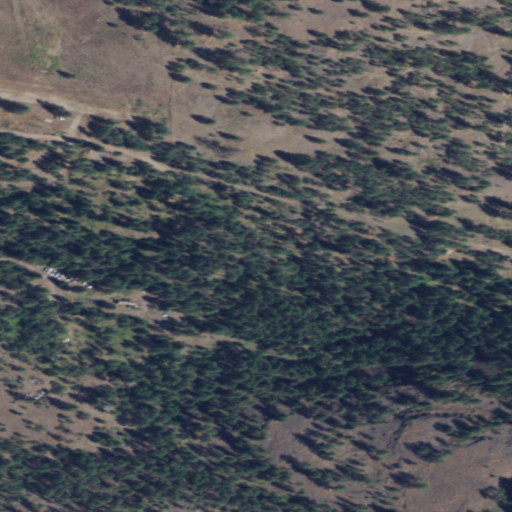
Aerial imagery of valley in Washington named Trinkle Canyon containing shrub, evergreen forest, and grassland